Field crop: maize
Growth stage: 2
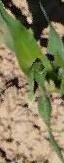
Species: maize